Question: In my RCP application is editor, almost like in Eclipse. Class editor extends from 'org.eclipse.ui.texteditor.AbstractTextEditor' and it is added in extension in 'plugin.xml -> org.eclipse.ui.editors'. I would like to do view which contains open in editor files. The question is, how do I get a list of all open files?
Screen shot:

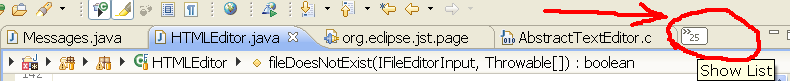
Answer: I haven't tested it, but you should be able to get it starting from the PlatformUI class.
'''
PlatformUI.getWorkbench().getActiveWorkbenchWindow().getActivePage().getEditorReferences()
'''